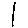
Label: line